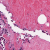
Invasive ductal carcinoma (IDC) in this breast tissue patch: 0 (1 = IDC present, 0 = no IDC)